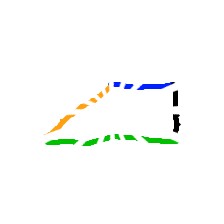
Shape: trapezoid